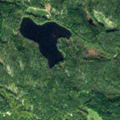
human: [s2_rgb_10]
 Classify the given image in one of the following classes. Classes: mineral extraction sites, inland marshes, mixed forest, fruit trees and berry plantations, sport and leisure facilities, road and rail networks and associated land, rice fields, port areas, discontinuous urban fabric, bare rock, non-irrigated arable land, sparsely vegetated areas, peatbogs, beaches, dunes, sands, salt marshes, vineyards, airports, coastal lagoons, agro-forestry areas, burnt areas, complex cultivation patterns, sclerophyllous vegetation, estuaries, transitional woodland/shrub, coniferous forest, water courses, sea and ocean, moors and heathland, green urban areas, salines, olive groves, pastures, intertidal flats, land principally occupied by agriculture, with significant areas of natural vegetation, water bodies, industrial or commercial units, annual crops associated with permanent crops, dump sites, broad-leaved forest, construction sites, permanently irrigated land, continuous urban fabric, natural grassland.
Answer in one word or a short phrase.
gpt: coniferous forest, mixed forest